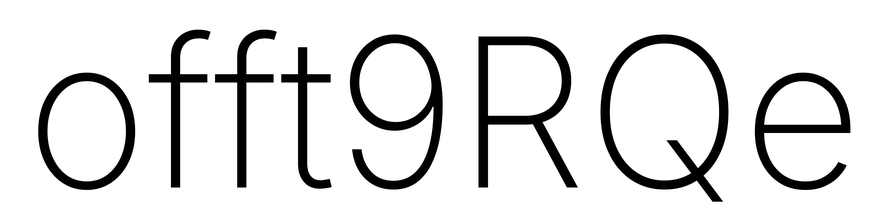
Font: Inter_ExtraLight